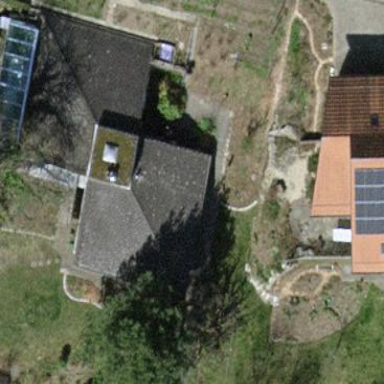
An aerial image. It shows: Detached building with quadruple saltbox roof shape.